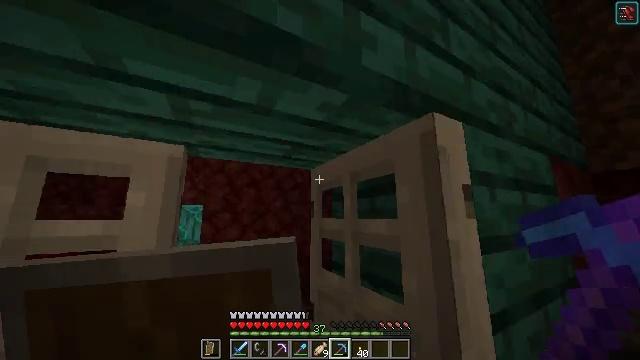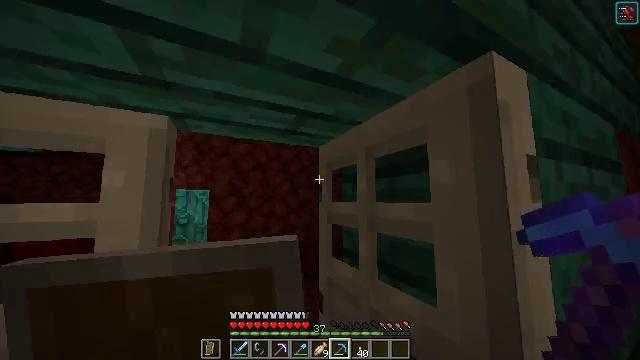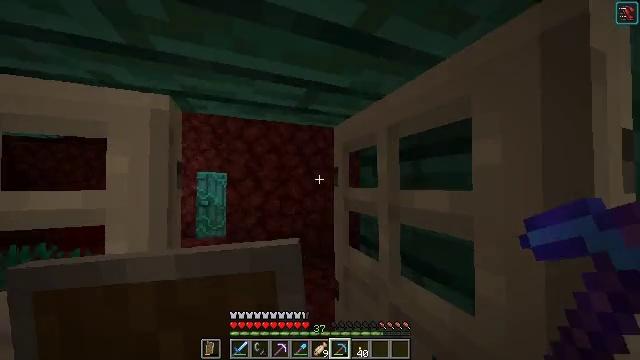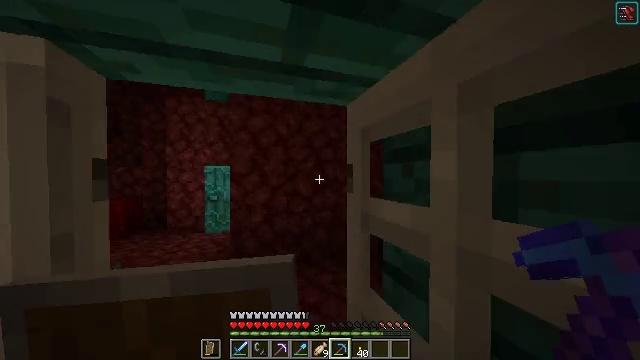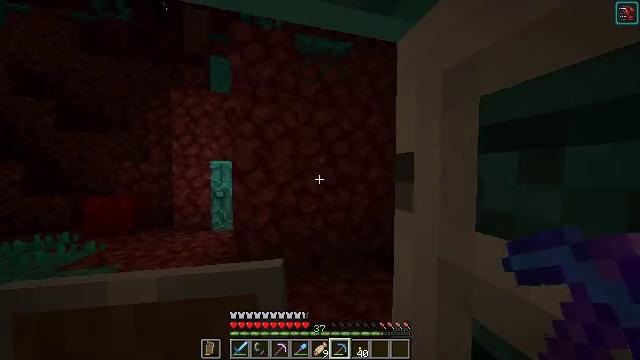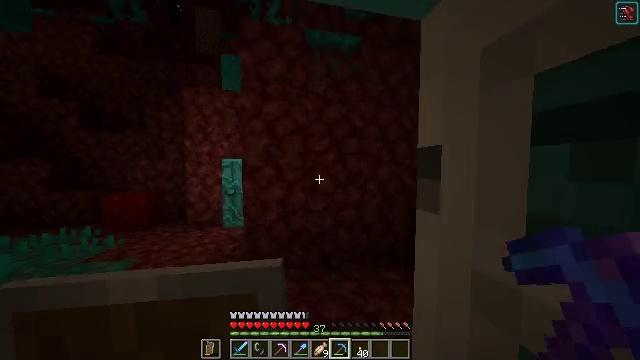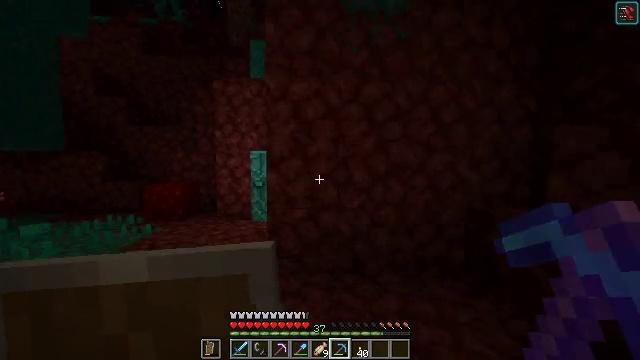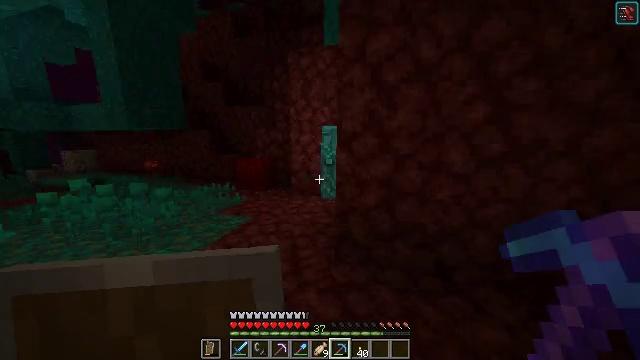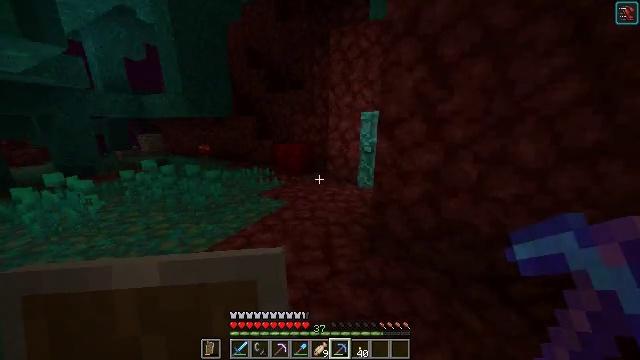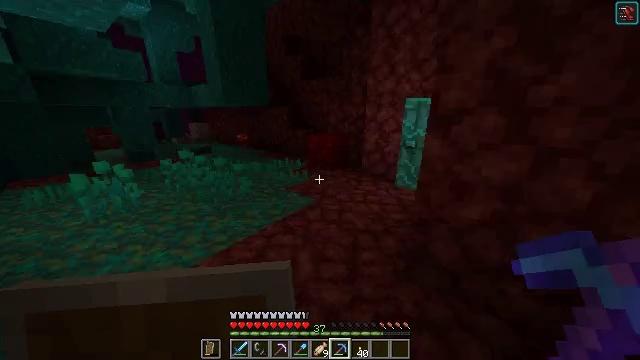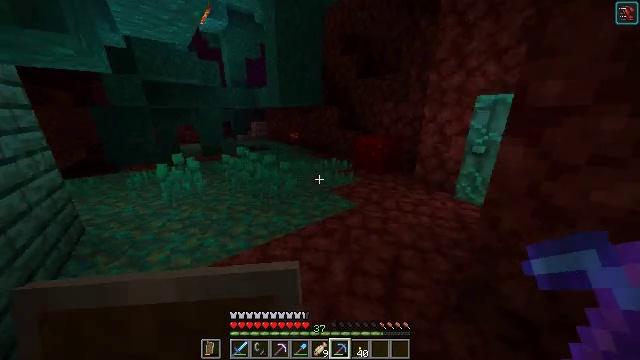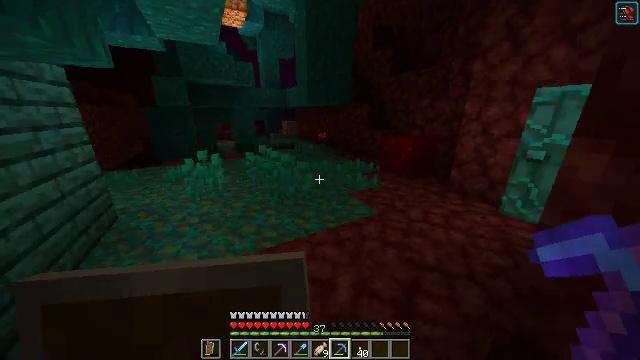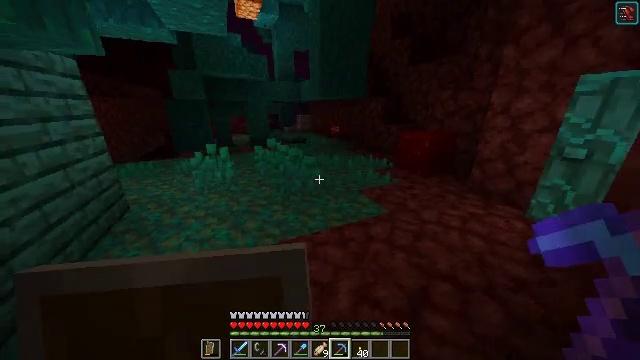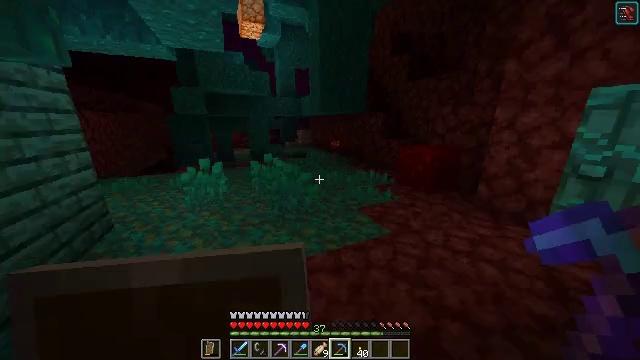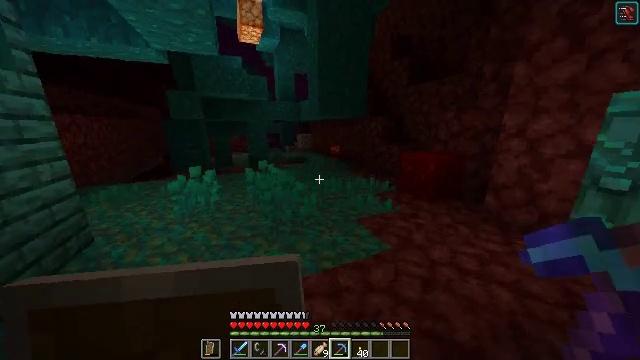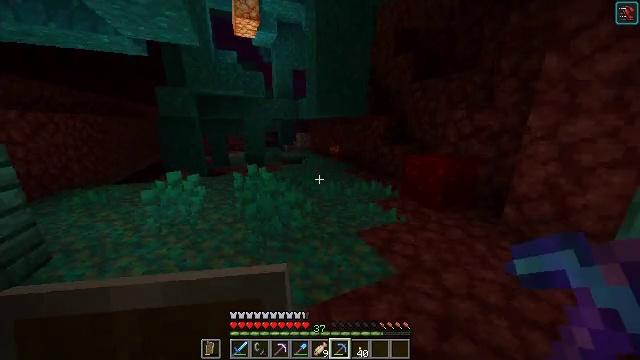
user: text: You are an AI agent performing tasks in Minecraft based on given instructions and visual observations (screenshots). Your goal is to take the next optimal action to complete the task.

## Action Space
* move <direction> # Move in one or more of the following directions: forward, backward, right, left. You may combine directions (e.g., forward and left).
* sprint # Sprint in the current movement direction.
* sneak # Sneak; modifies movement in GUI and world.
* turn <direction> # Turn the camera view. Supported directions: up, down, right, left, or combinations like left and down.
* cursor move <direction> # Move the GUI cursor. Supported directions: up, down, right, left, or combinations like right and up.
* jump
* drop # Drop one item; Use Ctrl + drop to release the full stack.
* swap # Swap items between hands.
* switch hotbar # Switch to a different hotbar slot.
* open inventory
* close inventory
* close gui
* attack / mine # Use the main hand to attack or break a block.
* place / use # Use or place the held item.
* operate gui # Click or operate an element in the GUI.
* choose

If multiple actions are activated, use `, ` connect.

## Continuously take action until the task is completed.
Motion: motion action
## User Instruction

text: Gather the crimson fungus.
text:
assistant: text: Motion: move forward, turn left and down
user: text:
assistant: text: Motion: move forward, turn left and down
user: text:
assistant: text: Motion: move forward, turn left and down
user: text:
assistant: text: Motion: move forward, turn left and down
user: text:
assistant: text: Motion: move forward, turn left
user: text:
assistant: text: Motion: move forward, turn left and down
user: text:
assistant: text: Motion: move forward, turn left and down
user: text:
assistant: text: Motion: move forward, turn left and down
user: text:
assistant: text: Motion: move forward and move right, turn left and down
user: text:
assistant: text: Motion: move forward and move right, turn left
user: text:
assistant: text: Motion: move forward and move right, turn left
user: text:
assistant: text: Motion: move forward, turn left and down
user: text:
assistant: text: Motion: move forward, turn up
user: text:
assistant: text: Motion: move forward, turn up
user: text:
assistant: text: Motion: move forward
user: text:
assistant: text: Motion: move forward
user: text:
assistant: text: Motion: move forward, turn left and down
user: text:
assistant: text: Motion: move forward, turn left
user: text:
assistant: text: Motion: move forward, turn left
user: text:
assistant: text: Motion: move forward, turn left
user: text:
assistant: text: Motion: move forward, turn left
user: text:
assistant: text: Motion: move forward, turn left and up
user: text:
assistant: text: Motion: move forward, turn left and up
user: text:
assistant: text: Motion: turn left and up
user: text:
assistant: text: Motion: turn left and up
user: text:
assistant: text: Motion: turn up
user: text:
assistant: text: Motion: turn up
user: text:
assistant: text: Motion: turn up
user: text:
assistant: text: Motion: turn left and up
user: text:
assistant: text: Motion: turn up